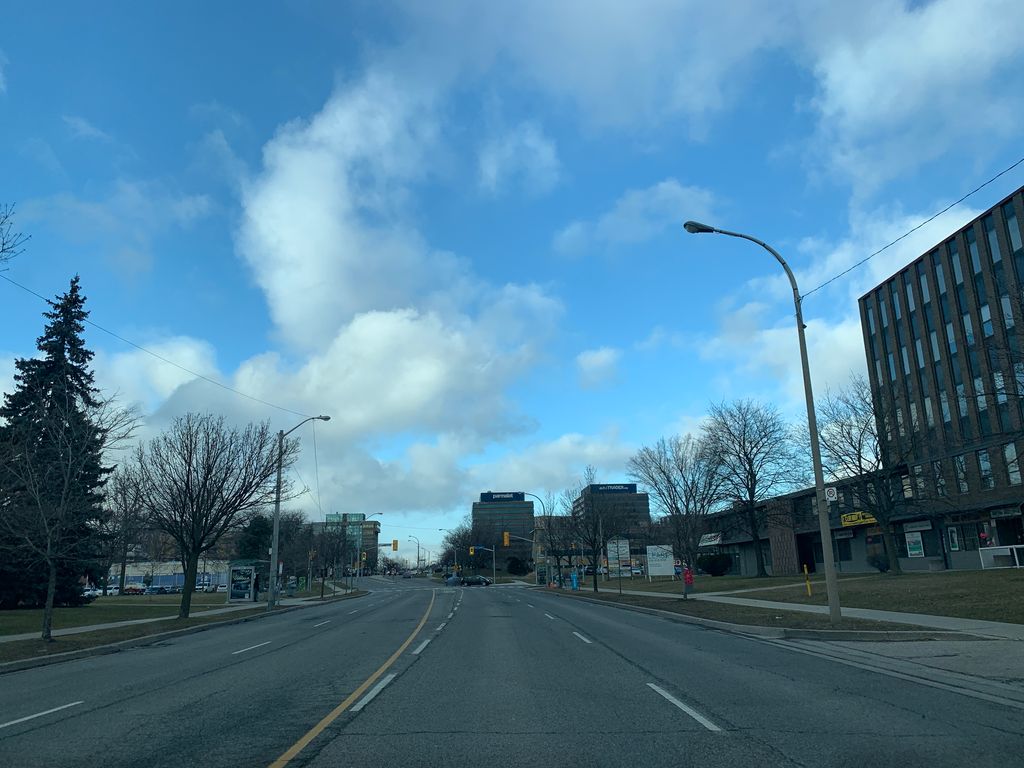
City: toronto